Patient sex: F
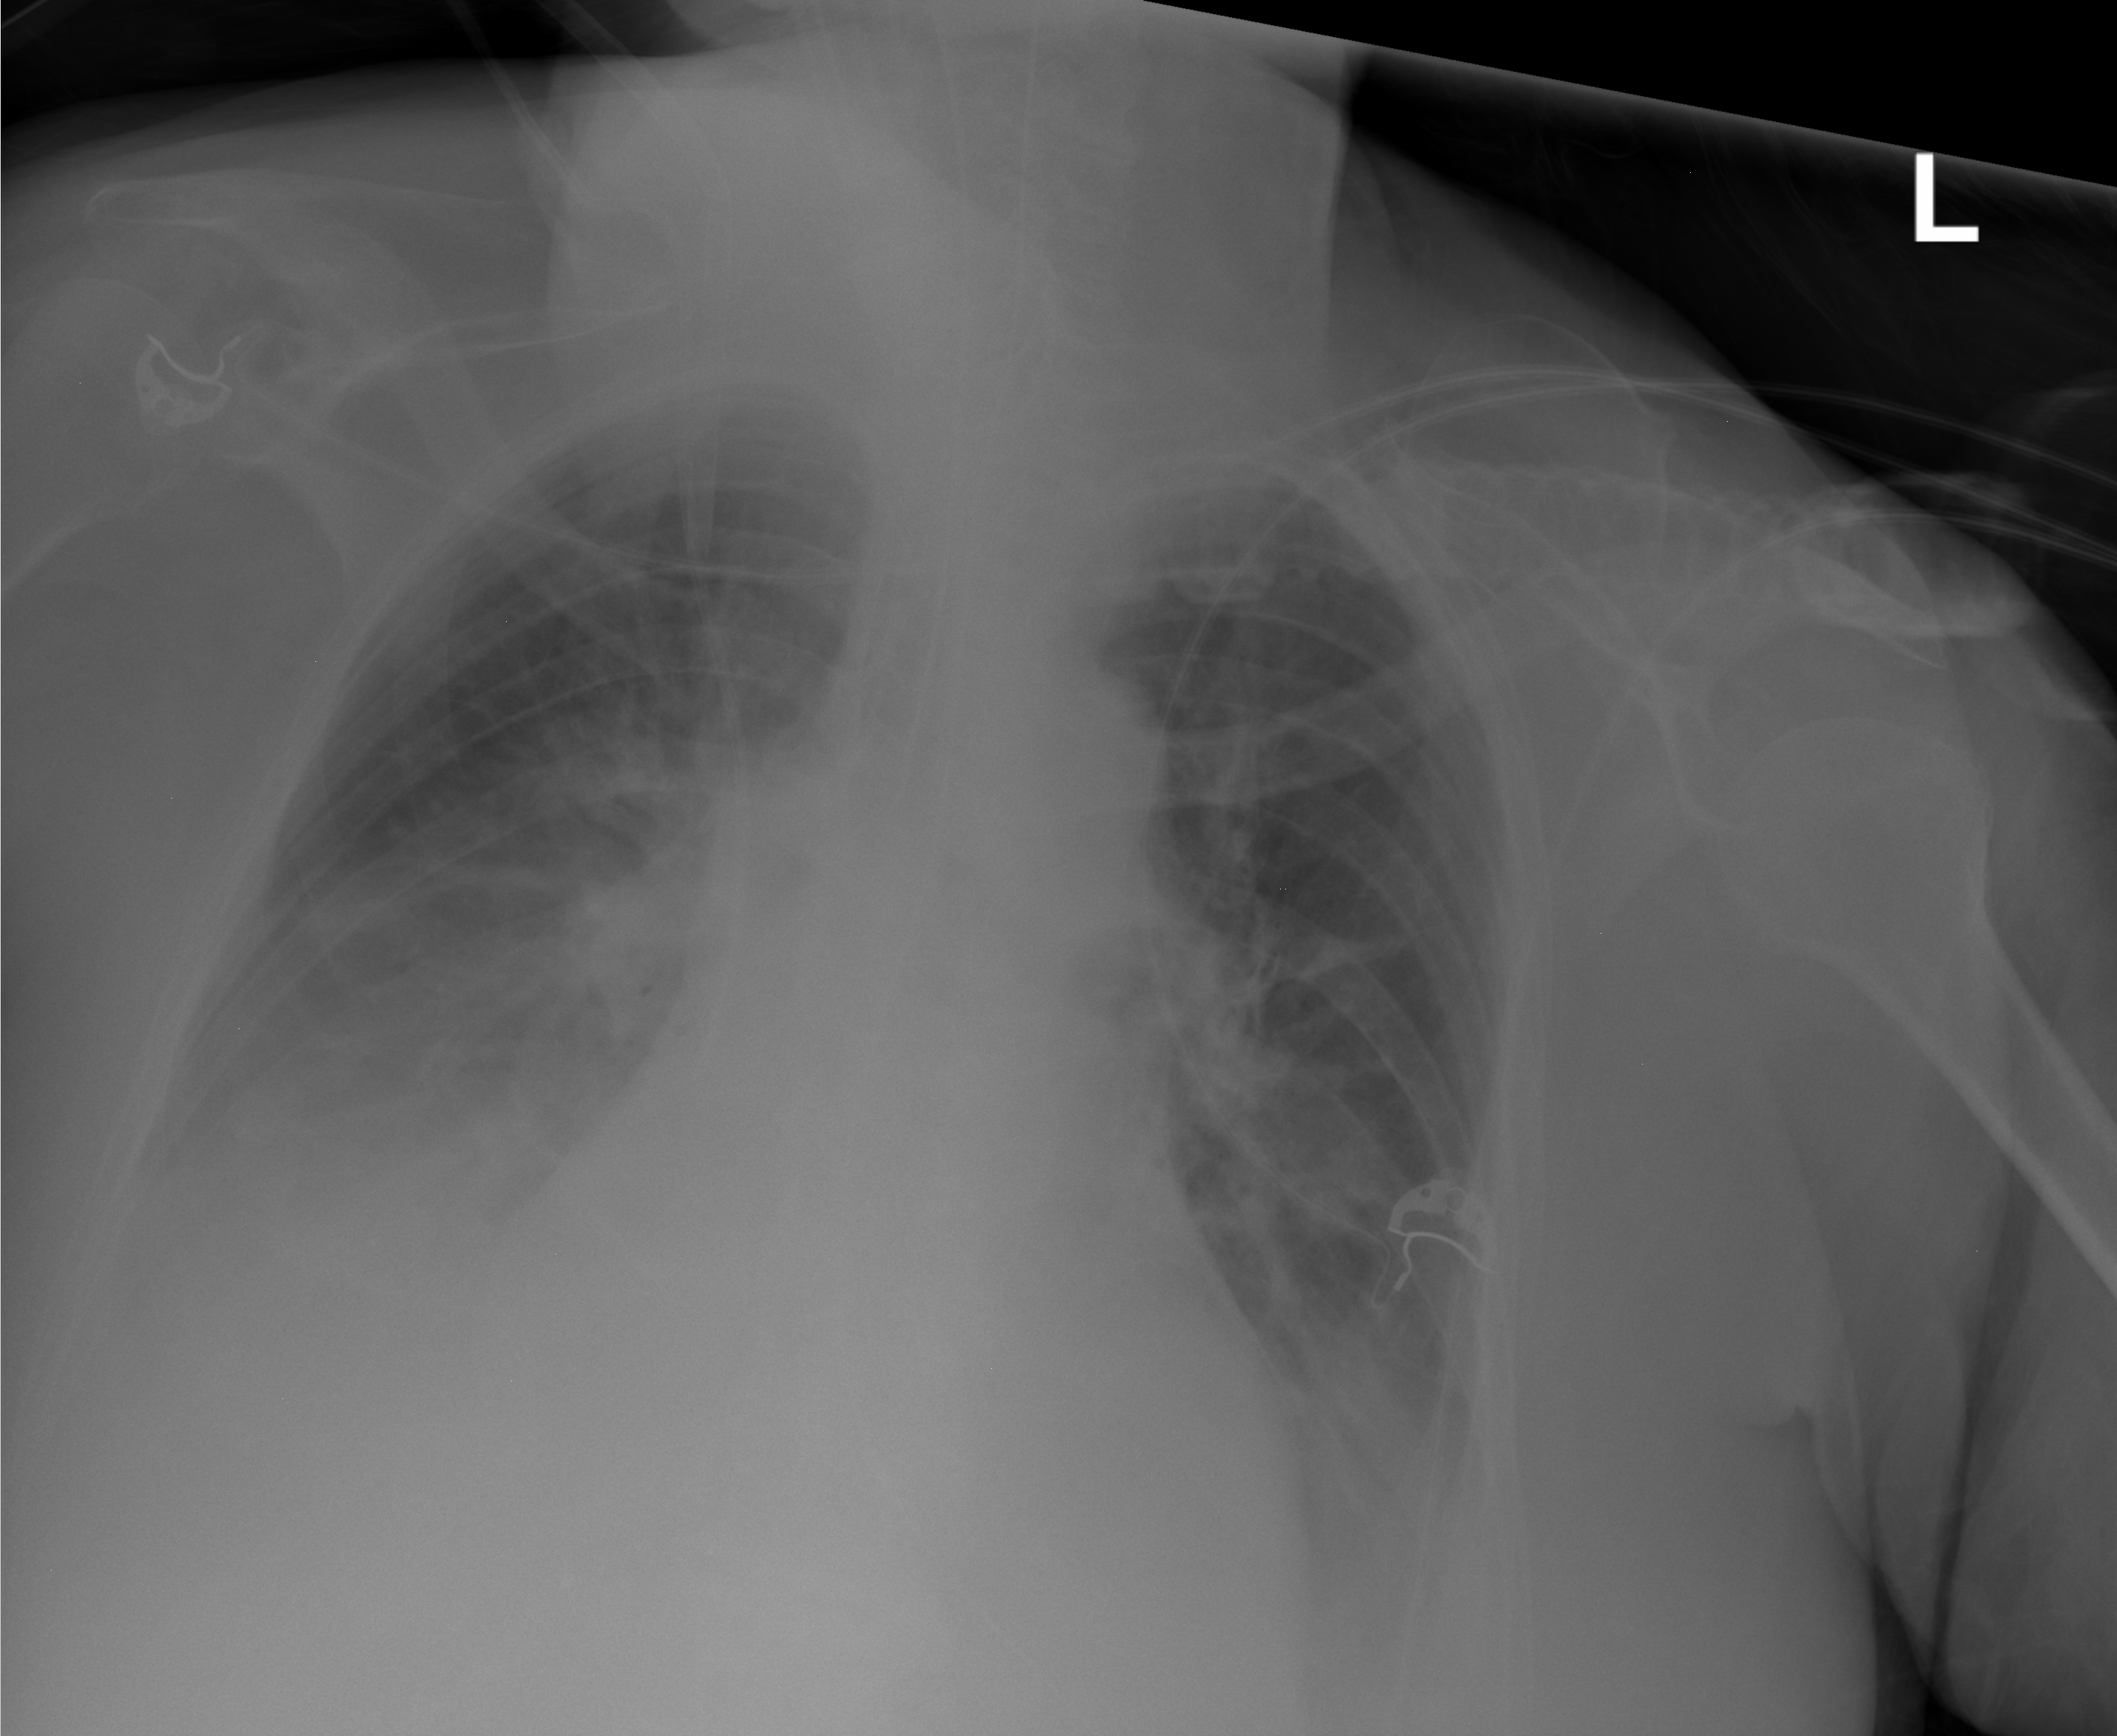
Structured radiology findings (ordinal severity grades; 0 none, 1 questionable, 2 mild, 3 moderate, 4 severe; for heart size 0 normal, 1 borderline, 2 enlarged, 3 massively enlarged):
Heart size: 2
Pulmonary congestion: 0
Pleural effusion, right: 2
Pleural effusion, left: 2
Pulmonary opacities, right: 0
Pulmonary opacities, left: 0
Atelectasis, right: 0
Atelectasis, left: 0